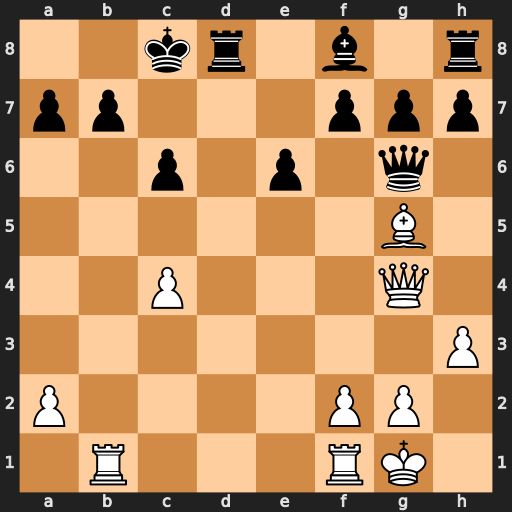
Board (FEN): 2kr1b1r/pp3ppp/2p1p1q1/6B1/2P3Q1/7P/P4PP1/1R3RK1
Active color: w
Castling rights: -
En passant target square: -
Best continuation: Bxd8 Qxg4 hxg4